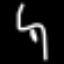
Label: squiggle